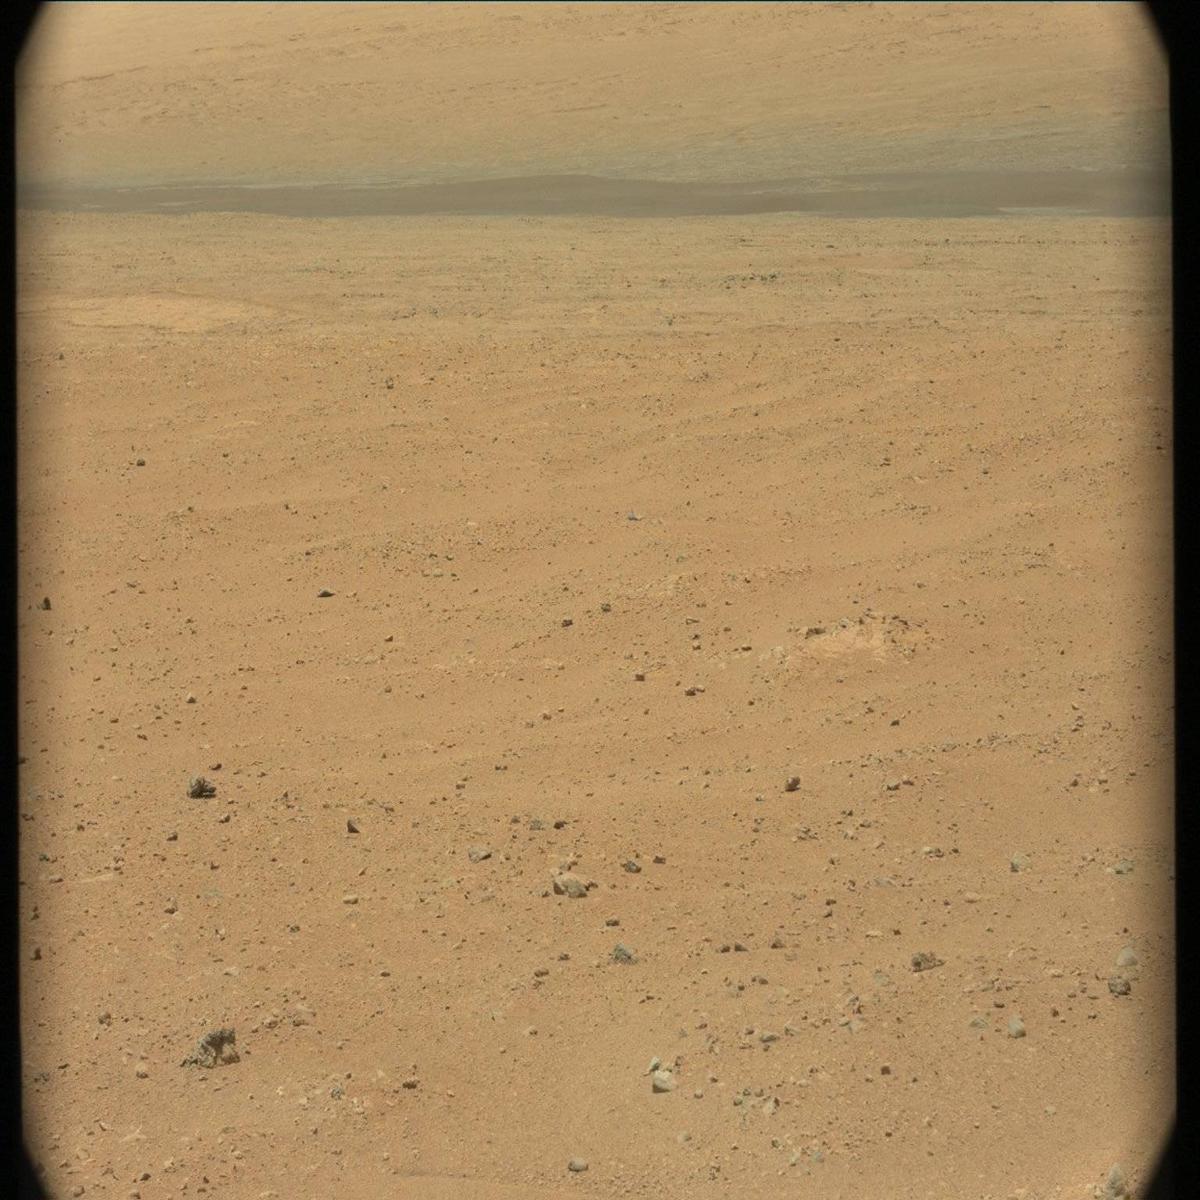
Terrain classes present: Bedrock, Ridge, Rock, Sand / Soil